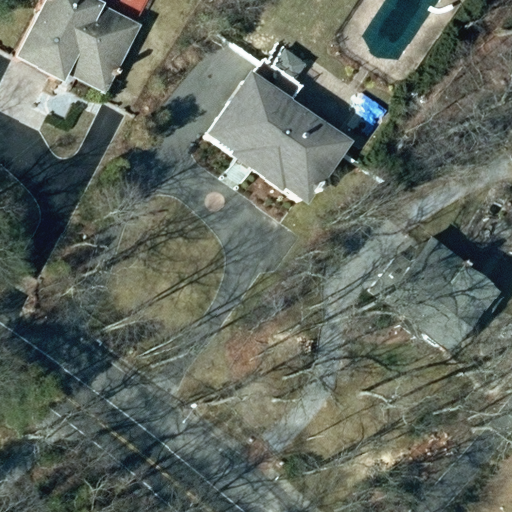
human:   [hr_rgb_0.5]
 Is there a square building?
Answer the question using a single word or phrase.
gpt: no

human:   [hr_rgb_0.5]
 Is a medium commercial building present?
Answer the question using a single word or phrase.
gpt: no

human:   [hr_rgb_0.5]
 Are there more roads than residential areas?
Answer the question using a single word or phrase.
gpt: no

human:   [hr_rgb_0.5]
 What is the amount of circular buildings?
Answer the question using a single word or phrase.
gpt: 0

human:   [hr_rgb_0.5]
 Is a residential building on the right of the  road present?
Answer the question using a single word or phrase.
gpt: yes

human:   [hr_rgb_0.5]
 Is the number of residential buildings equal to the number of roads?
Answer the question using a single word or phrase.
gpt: no

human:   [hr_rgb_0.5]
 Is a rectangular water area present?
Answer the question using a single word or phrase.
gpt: no

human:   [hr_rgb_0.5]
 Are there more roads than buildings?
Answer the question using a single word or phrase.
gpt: no

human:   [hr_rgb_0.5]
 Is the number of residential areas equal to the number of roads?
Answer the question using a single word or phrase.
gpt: yes

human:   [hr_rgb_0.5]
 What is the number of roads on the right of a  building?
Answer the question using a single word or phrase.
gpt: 0

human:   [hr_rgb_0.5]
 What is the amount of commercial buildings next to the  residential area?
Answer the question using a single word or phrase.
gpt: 0

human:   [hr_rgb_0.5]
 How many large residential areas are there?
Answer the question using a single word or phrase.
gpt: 1

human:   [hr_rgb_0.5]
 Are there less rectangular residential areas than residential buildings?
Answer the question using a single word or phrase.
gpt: yes

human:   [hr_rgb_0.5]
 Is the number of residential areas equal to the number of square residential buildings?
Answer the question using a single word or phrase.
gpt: no

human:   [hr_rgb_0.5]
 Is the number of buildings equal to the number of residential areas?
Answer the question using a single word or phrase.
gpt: no

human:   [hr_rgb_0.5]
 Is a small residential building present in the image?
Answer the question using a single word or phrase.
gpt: yes

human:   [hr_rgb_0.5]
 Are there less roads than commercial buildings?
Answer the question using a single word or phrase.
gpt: no

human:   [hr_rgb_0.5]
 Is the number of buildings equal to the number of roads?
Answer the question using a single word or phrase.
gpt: no

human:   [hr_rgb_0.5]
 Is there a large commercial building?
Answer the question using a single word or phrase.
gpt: no

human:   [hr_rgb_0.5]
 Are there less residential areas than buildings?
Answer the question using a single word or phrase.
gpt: yes

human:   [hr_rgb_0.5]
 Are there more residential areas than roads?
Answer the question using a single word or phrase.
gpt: no

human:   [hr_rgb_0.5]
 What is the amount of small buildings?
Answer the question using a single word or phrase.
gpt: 1

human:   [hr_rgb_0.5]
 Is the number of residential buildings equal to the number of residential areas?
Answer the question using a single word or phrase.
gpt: no

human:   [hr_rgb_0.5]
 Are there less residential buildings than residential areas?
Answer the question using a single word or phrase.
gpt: no

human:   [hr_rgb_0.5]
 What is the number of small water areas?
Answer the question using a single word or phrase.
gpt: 0

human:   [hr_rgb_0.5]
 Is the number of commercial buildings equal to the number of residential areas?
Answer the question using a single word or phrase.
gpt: no

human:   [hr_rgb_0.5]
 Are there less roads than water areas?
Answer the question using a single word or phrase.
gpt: no

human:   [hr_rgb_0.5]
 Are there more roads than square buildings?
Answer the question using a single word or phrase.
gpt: yes

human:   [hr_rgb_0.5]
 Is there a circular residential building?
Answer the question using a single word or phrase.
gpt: no

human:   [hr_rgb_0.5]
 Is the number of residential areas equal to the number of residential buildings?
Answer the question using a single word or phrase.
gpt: no

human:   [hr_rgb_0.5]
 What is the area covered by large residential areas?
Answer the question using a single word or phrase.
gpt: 10637m2

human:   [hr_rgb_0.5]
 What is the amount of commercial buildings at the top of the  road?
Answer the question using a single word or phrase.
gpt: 0

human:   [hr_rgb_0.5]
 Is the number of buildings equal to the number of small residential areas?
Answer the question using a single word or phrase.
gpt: no

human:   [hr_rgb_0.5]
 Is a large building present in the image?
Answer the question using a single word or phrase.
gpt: no

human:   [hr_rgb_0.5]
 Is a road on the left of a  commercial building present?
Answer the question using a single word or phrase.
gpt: no

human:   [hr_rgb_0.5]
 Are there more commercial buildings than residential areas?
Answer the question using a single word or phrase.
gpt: no